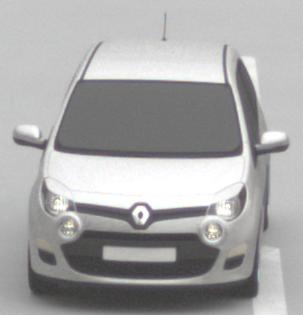
Make: Renault
Model: Twingo 1.2 LEV 16V 75
Detailed model: Twingo (II)
Model produced from: 2012/01
Model produced until: 2014/07
Doors: 3
Color: white
Road condition: dry road
Daytime: midday
Contrast: low contrast